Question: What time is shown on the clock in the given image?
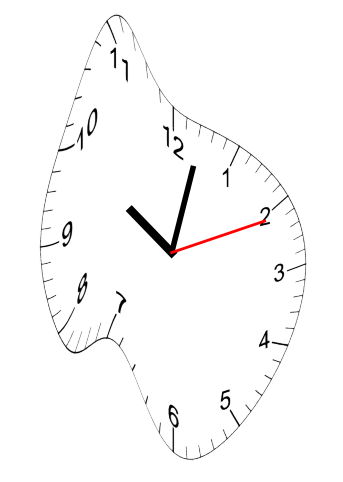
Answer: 10:02:11